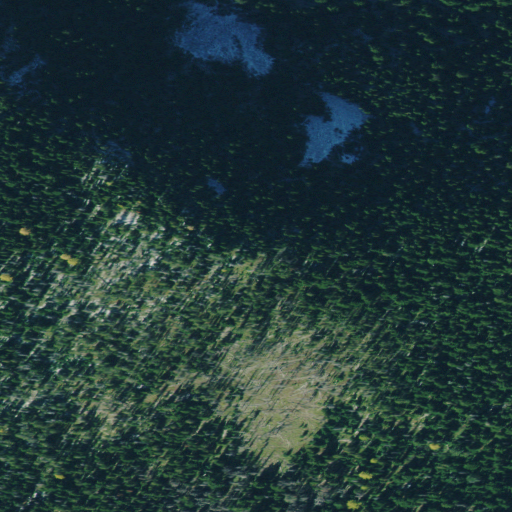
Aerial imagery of mountain in Montana named Cataract Peak containing evergreen forest and shrub